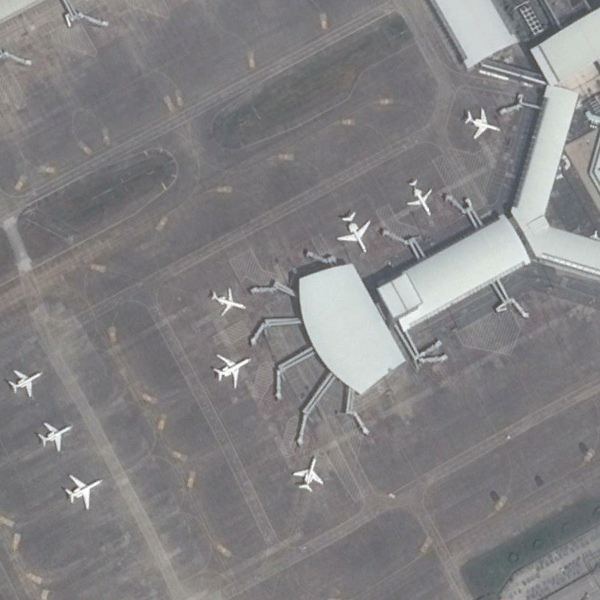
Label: Airport